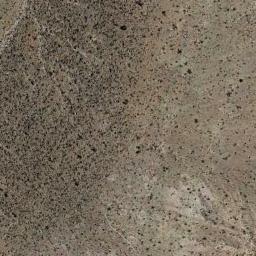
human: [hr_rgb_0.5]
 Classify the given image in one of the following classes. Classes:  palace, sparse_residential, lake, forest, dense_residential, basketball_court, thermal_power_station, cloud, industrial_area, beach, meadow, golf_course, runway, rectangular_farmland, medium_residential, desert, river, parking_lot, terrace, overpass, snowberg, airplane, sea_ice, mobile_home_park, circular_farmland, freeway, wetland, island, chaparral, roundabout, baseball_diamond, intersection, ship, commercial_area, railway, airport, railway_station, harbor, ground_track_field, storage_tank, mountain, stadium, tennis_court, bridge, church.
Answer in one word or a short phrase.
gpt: chaparral